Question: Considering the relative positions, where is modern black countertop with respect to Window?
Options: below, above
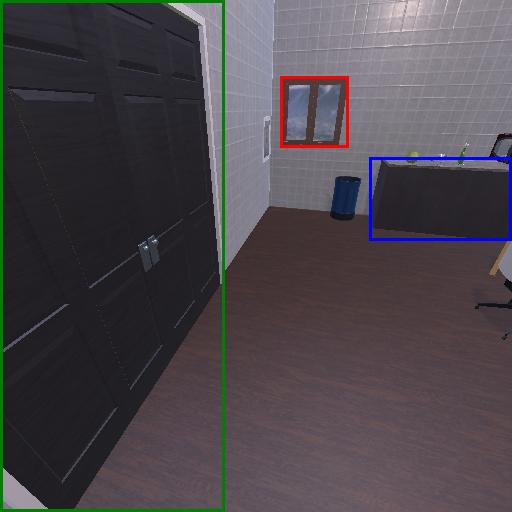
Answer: below